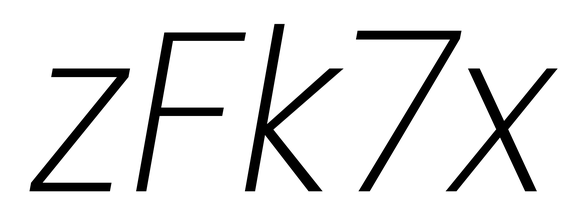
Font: Poppins-ExtraLightItalic